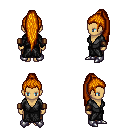
a pixel art fantasy rpg character, female body template, human, tanned skin, gray robe, robe skirt, dark blonde extra-long topknot hairstyle, leather bracers, metal boots, four views (front, back, left, right), 2x2 character sprite sheet, small pixel art, hard edges, no anti-aliasing